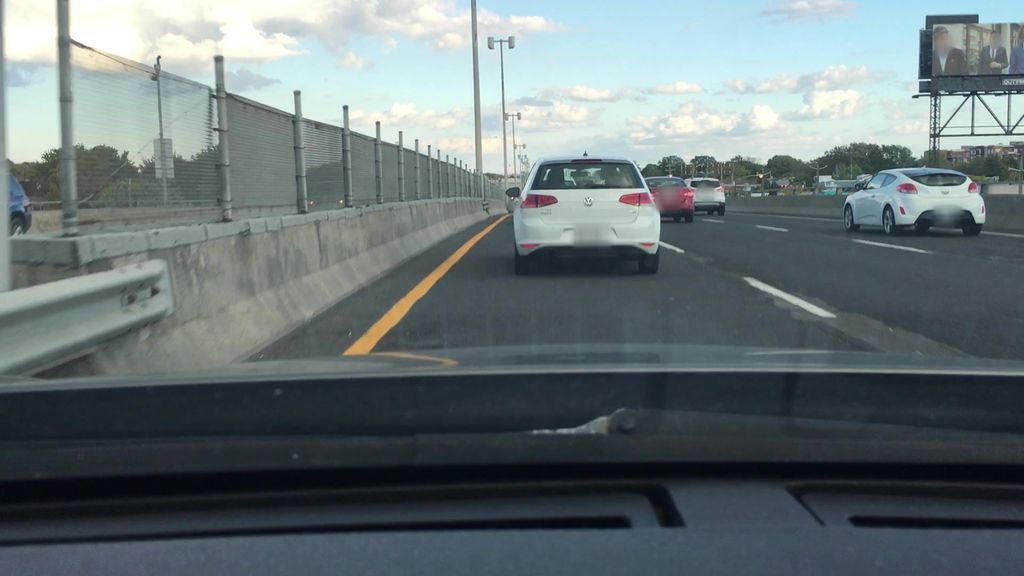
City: montreal